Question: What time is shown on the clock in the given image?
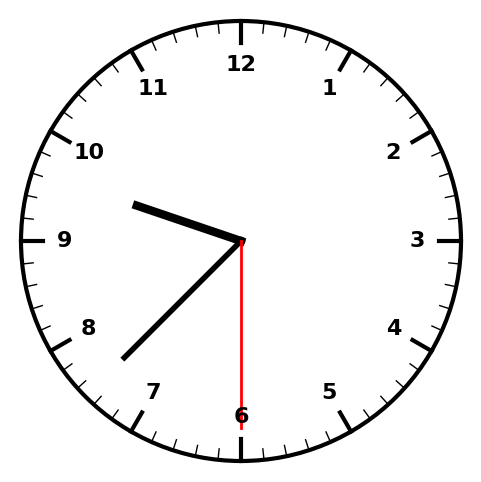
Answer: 09:37:30